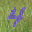
Label: 4